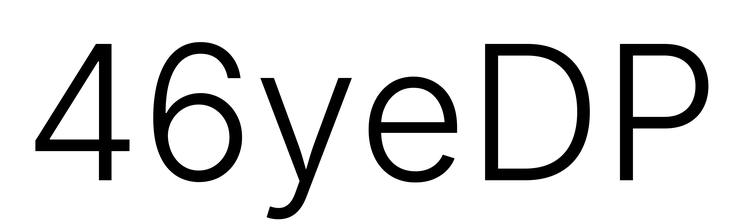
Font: Inter_Light